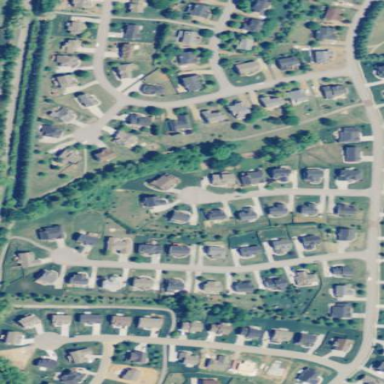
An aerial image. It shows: Single-family residential area.